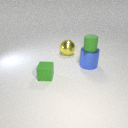
small green rubber cube in front of large blue metal cylinder